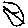
Label: line